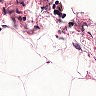
Metastatic tissue present: no